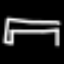
Label: bed